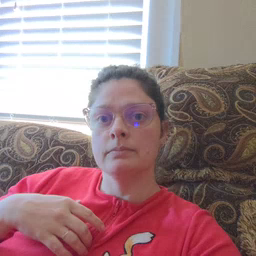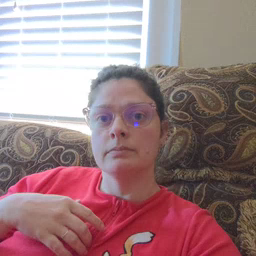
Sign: beside